Question: I'm using IDL 8.2
I have a list of positions (RA and Dec) of stars and i want to plot them on a figure, eg.
37.9 ~ 37 54' 0"
37.7 ~ 37 42' 0"
I read in the positions (degrees) in as strings and extract the degrees, minutes and seconds into separate arrays. These are then used to convert the values to decimal degrees for plotting here.

I would like to also have the alternate axis labelled with degrees. i.e.
37.9 ~ 37 54' 0"
37.6 ~ 37 42' 0"
Is there a way to do this other than using something like power point to do it?
Also is there a better way, than having the axis scaled the same, to force the plot to be a square plot using the plot procedure?
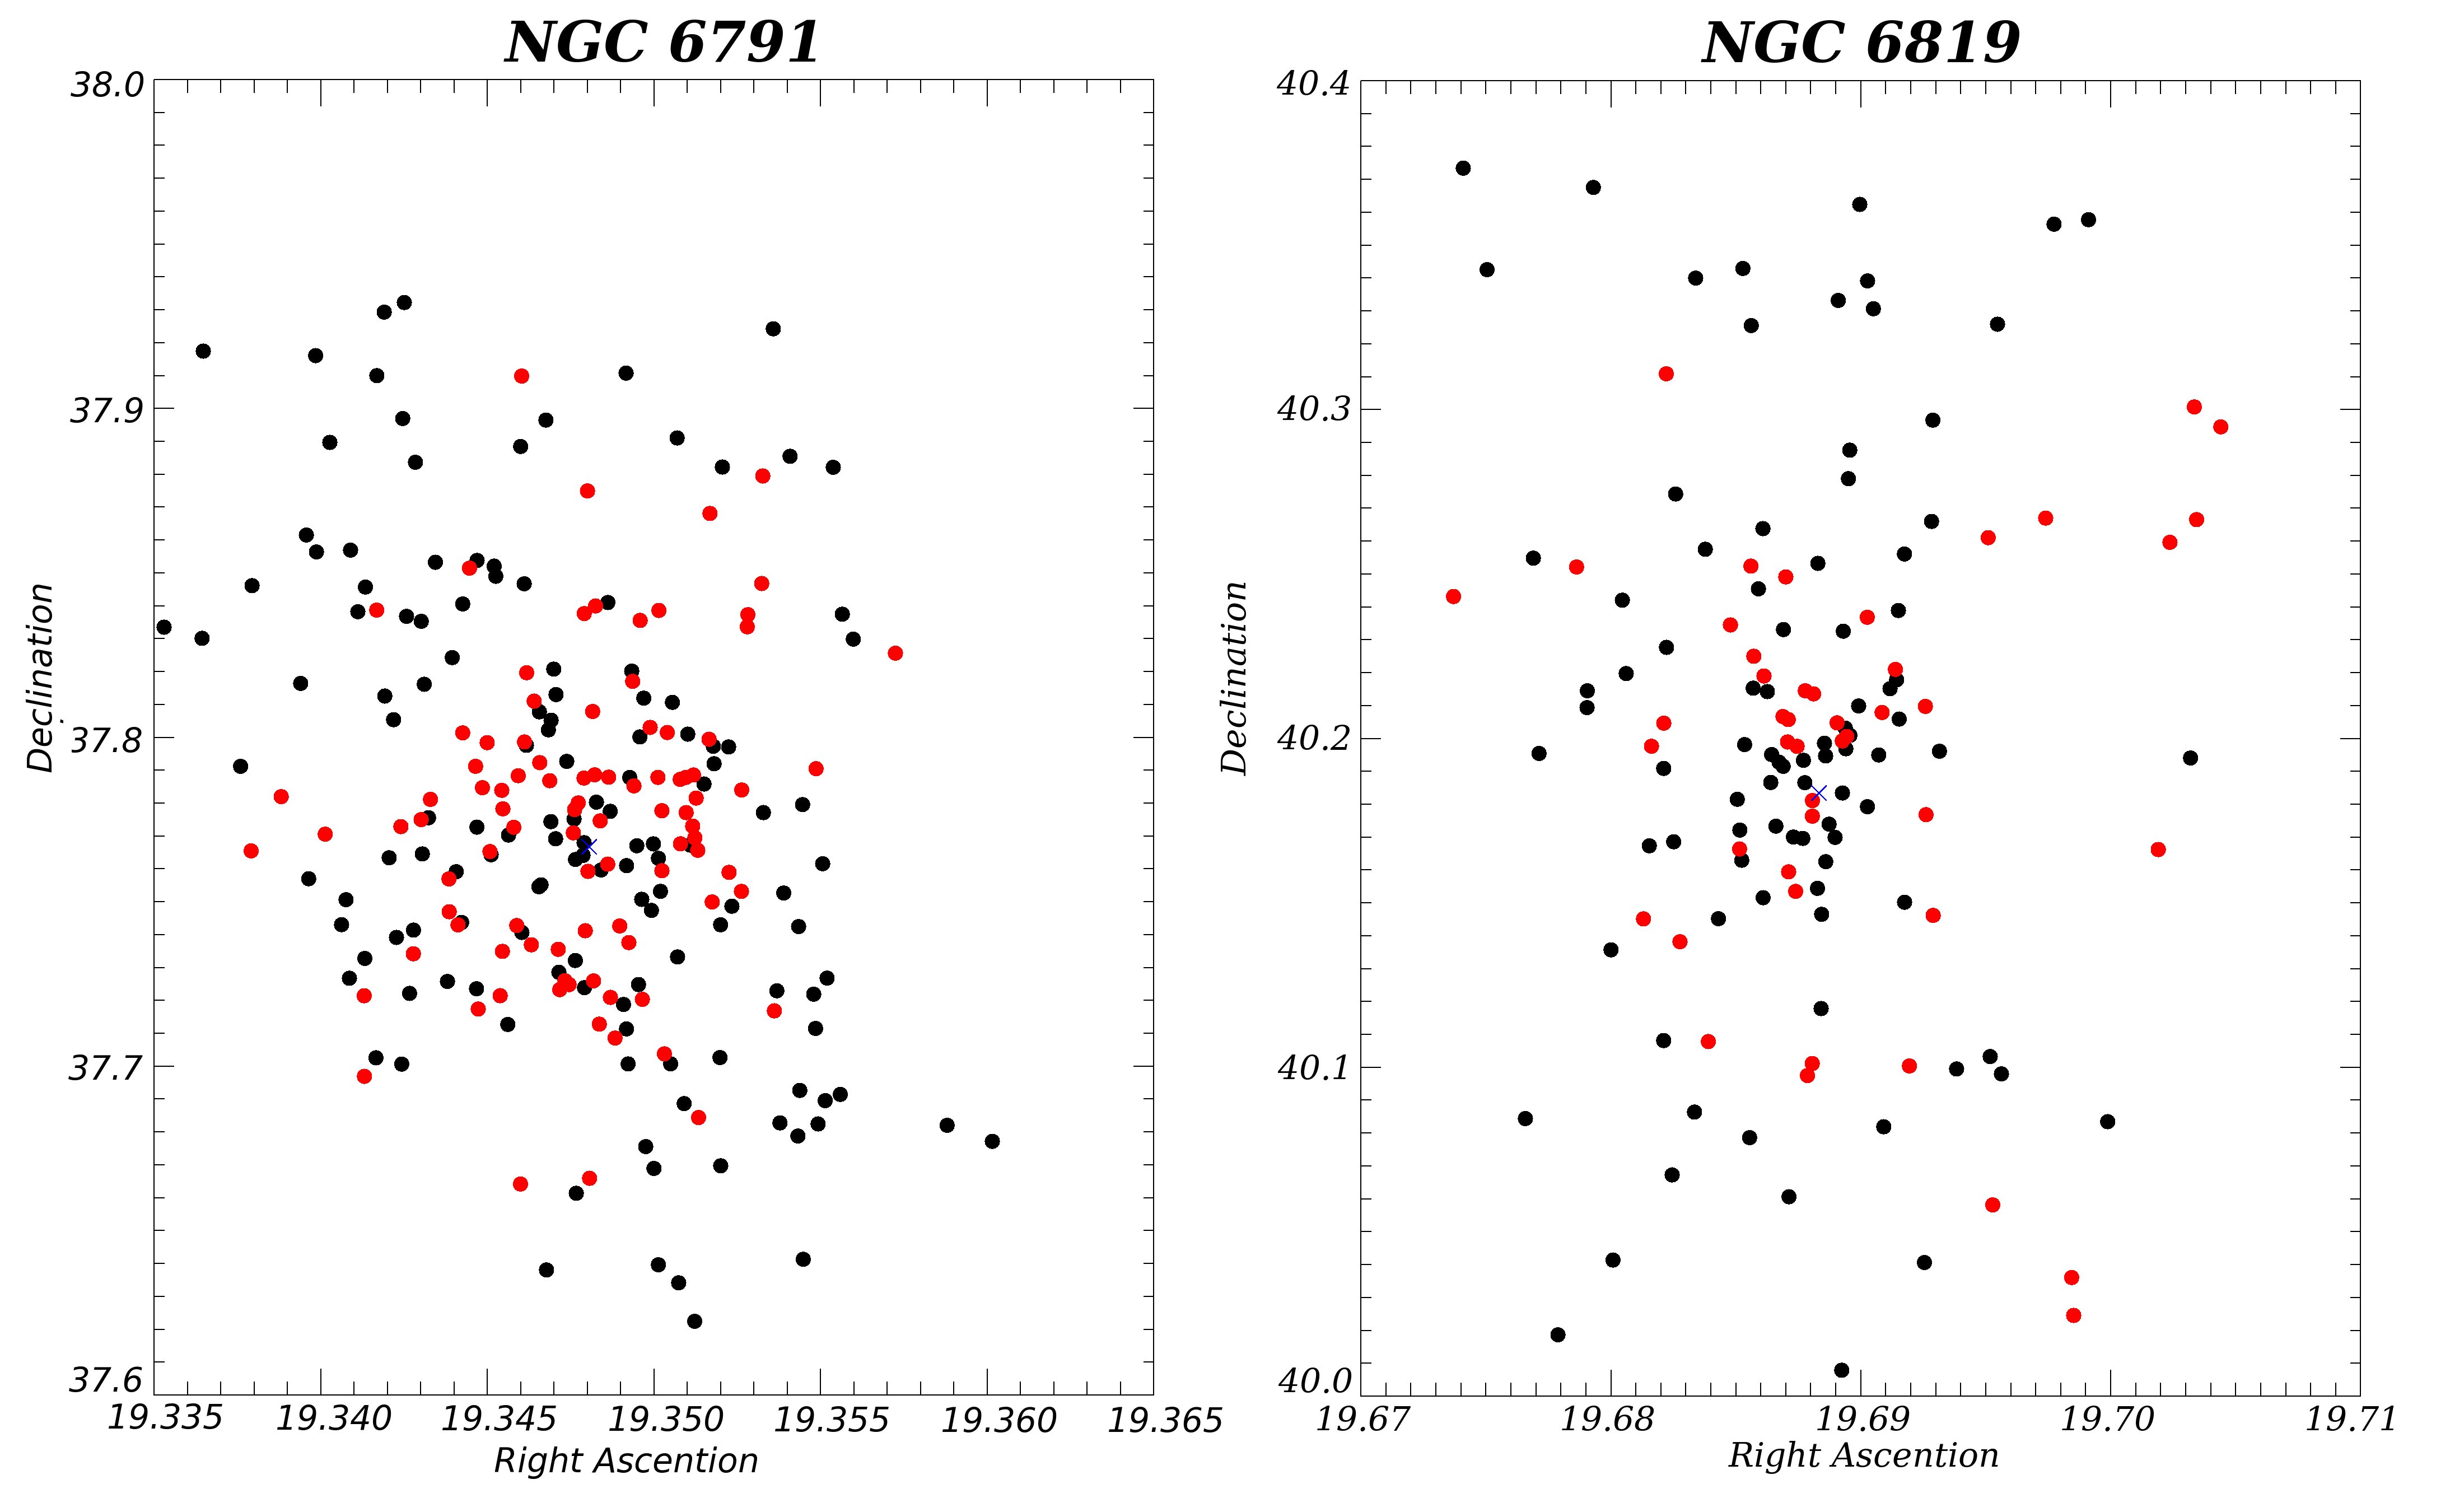
Answer: A good solution was posted here.
<URL>
Effectively, writing a function to perform write user defined tick marks.